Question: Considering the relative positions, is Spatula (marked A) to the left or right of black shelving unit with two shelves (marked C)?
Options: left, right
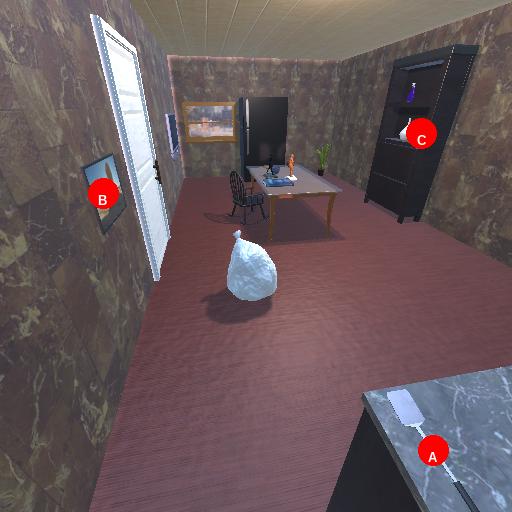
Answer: left